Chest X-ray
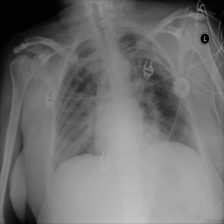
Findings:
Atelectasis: negative
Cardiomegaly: negative
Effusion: negative
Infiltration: negative
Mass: negative
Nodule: negative
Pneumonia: negative
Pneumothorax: negative
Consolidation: negative
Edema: negative
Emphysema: negative
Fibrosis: negative
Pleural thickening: negative
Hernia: negative